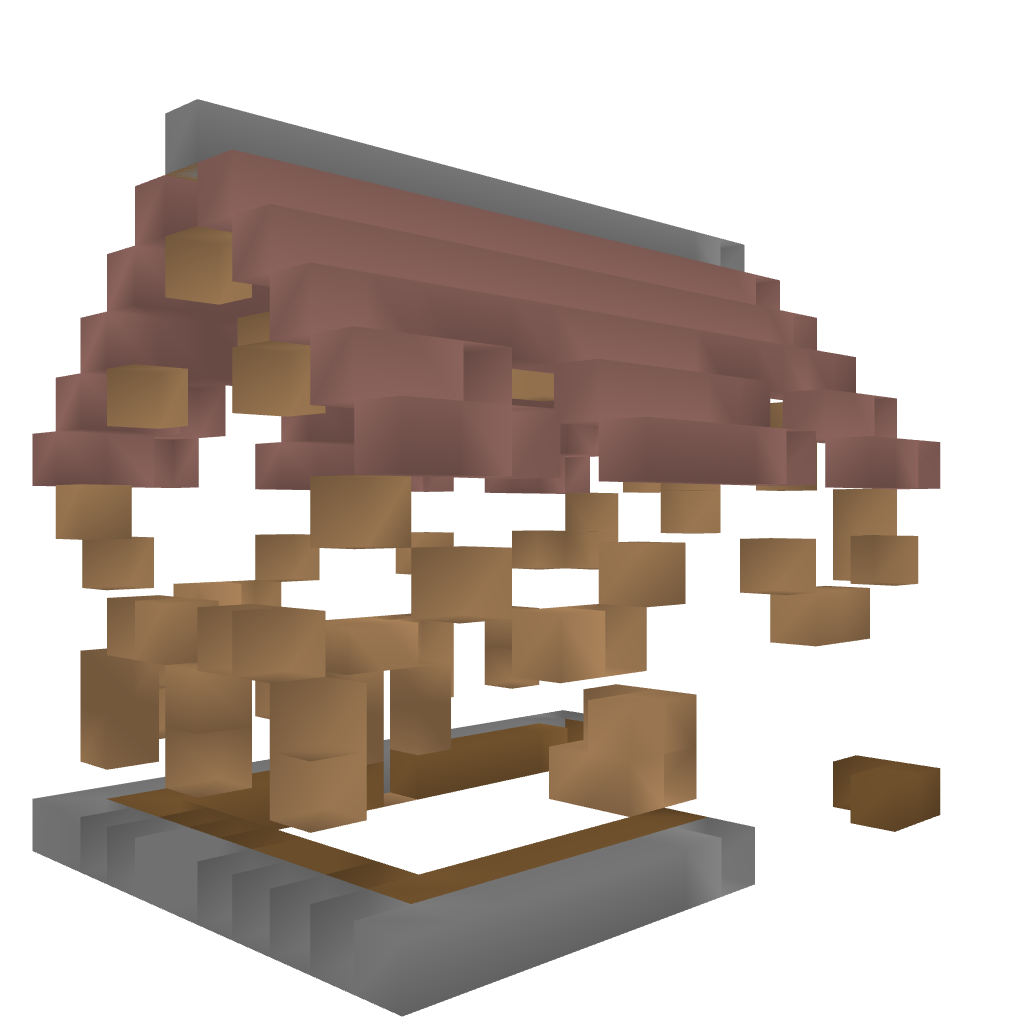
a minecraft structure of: house1 bad low quality